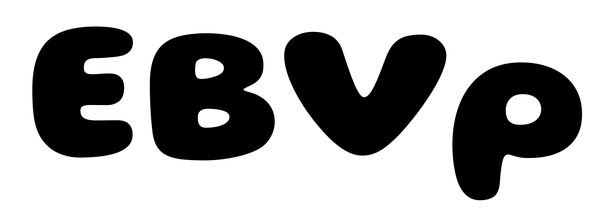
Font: Gluten_ExtraBold